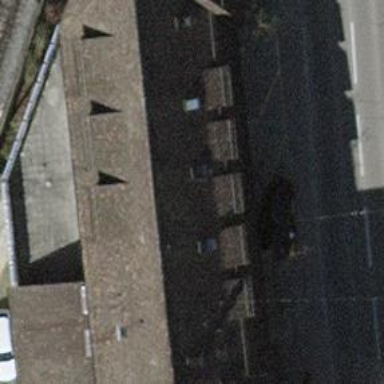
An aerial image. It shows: Commercial building with mansard roof shape.